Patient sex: M
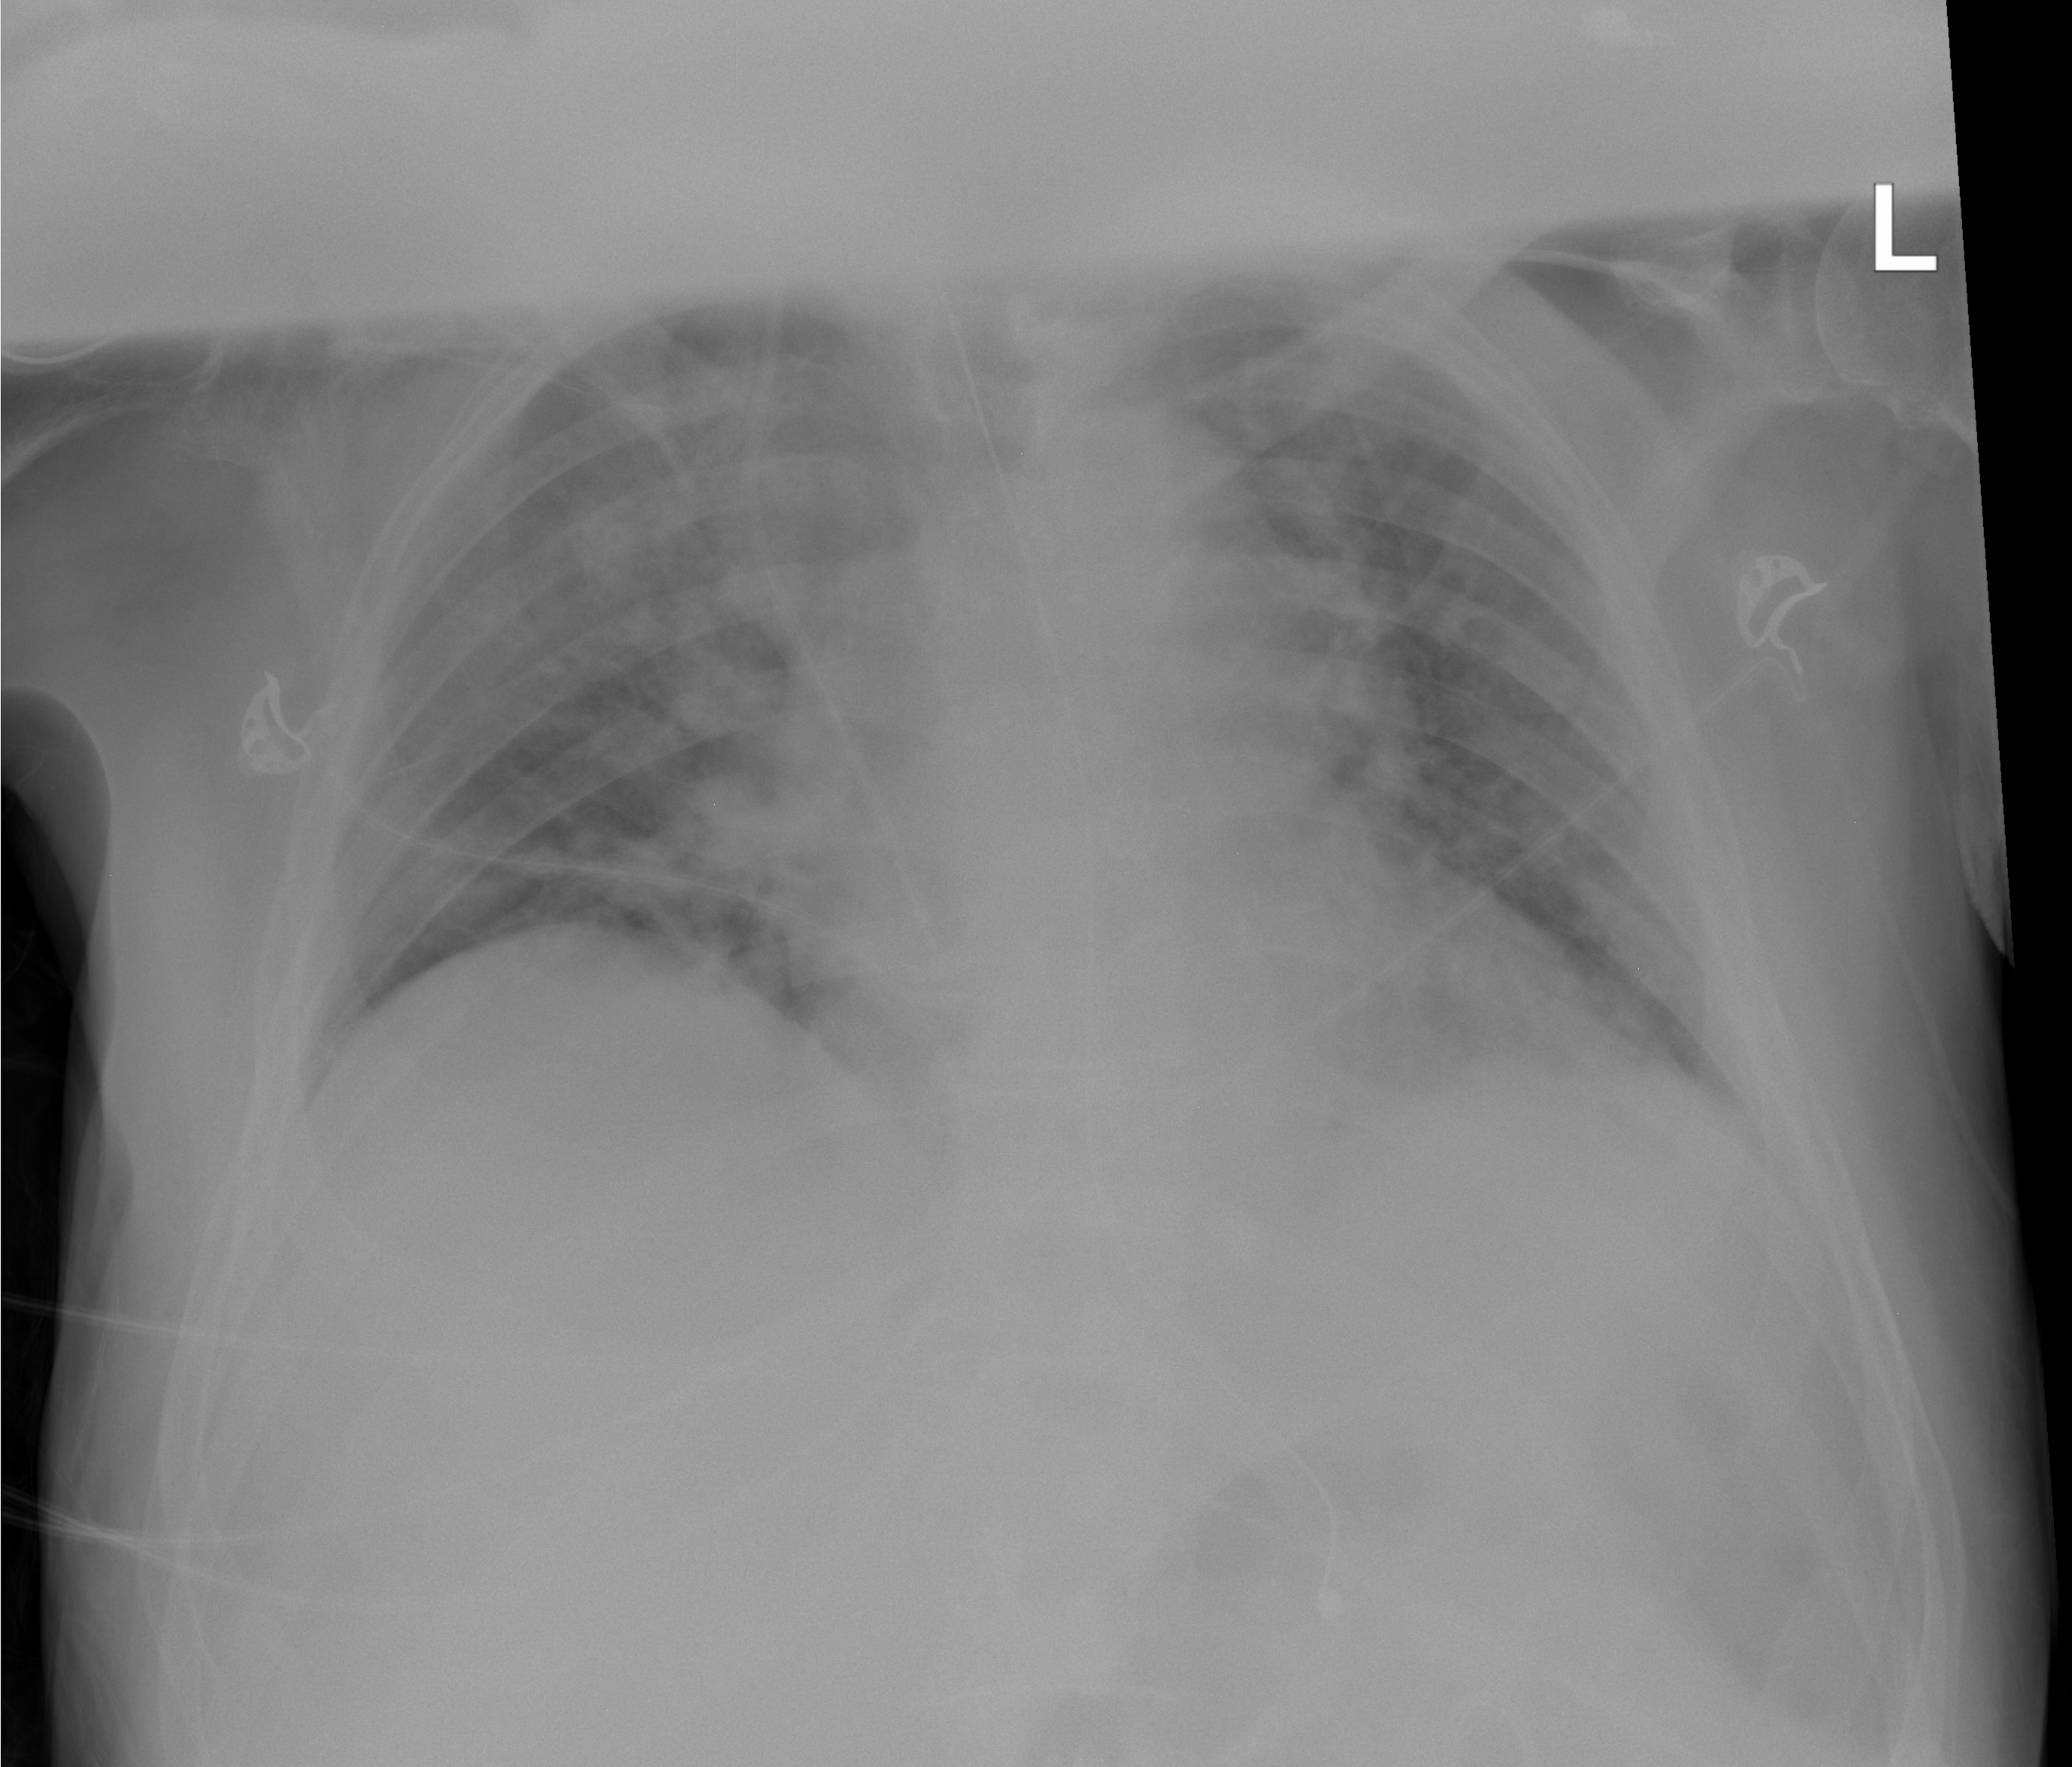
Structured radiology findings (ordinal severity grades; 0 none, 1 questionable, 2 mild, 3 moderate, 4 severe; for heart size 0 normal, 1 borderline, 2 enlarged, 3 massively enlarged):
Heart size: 2
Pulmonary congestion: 0
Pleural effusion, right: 0
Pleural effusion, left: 0
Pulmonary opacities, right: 3
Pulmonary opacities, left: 2
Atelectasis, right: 2
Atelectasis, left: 2